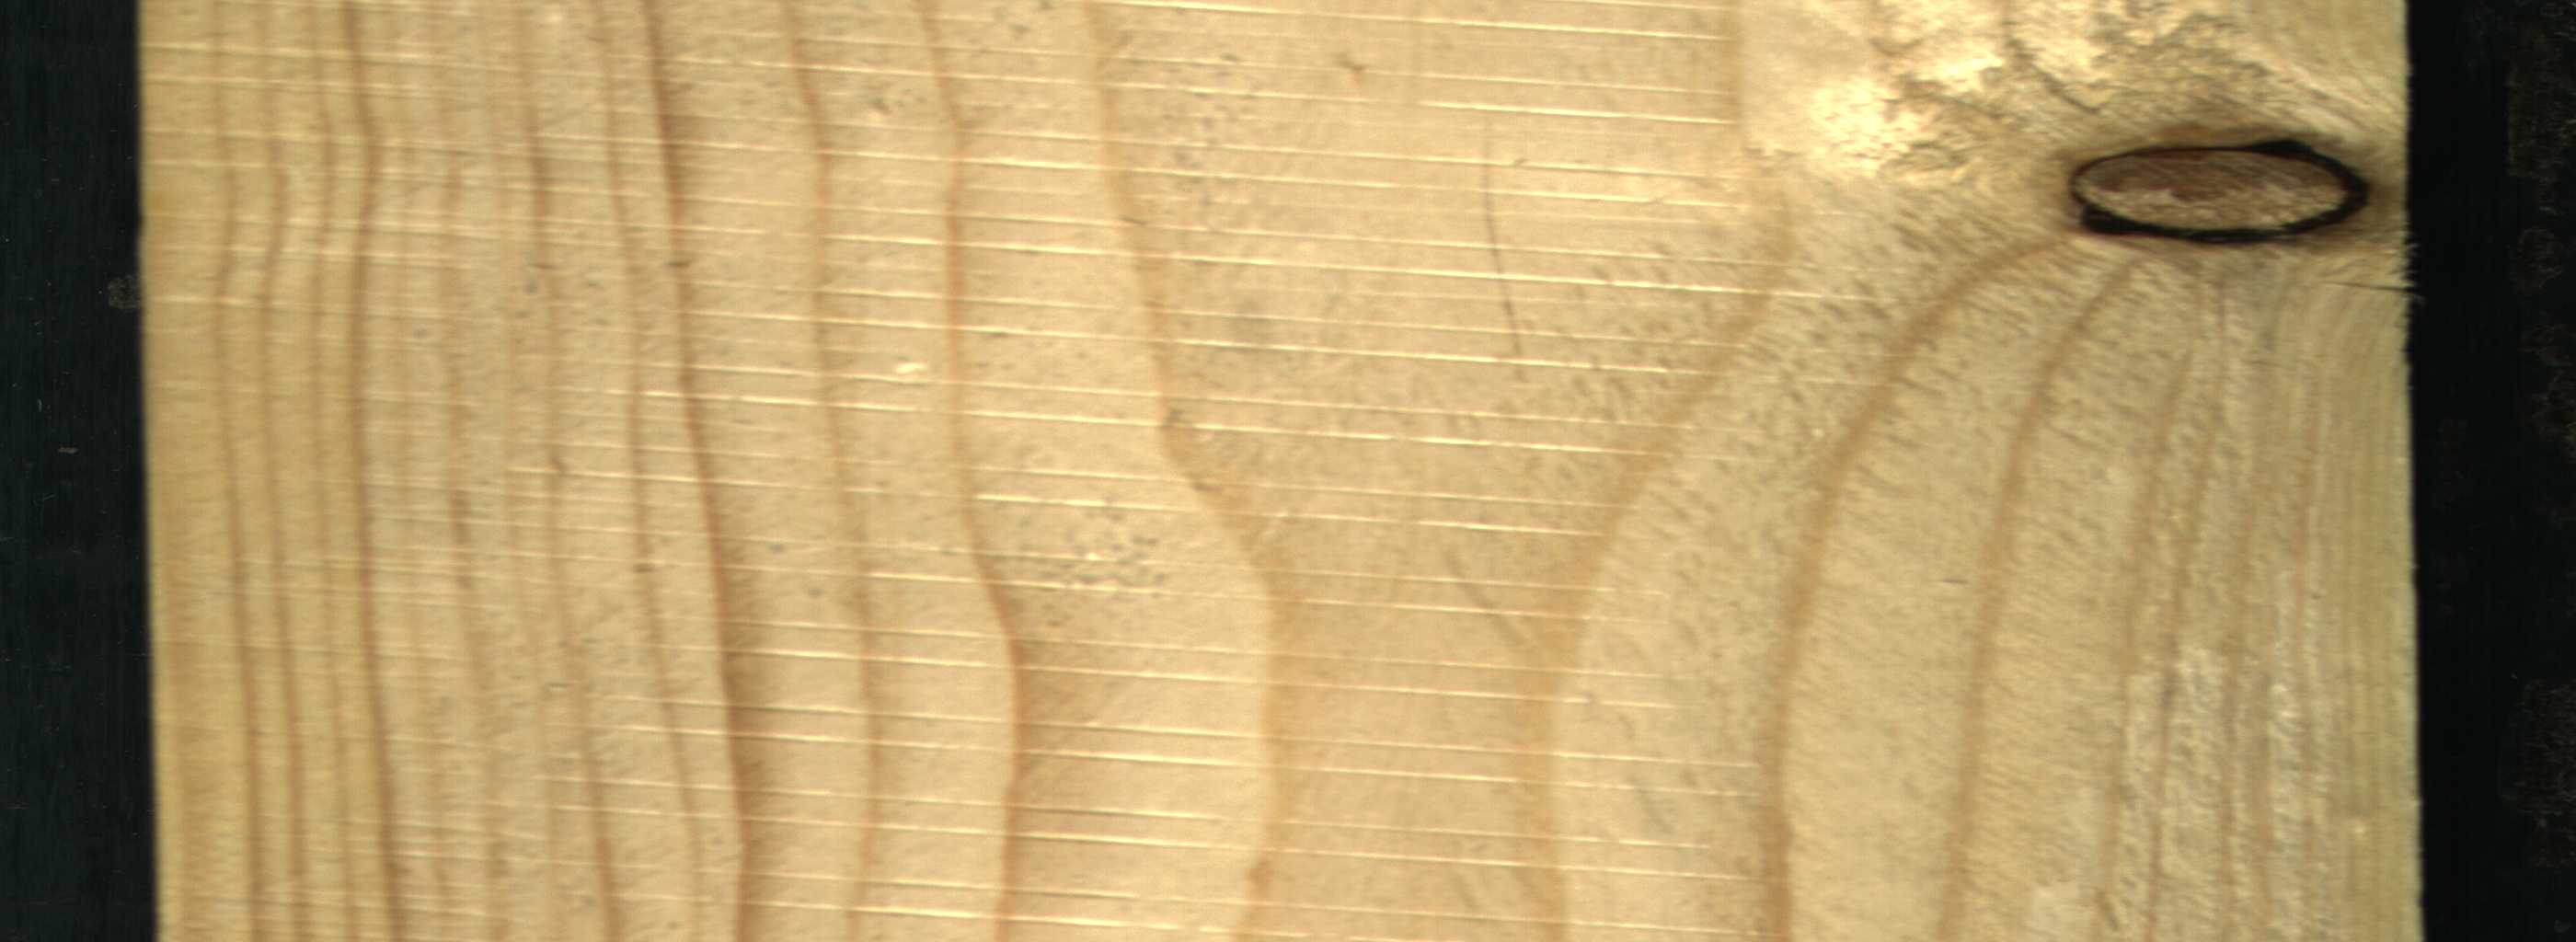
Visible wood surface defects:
Dead_Knot